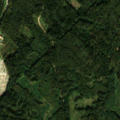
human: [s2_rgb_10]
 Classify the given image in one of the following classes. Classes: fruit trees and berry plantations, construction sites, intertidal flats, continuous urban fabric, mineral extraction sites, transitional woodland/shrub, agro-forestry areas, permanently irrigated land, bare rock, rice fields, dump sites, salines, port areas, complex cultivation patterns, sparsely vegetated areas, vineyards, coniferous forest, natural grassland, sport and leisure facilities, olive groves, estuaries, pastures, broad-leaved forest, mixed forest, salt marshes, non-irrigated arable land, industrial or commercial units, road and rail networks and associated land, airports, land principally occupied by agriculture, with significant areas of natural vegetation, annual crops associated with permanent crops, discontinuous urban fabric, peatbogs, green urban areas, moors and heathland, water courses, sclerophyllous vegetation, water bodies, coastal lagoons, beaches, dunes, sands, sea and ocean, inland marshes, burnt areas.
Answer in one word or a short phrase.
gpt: complex cultivation patterns, coniferous forest, mixed forest, transitional woodland/shrub